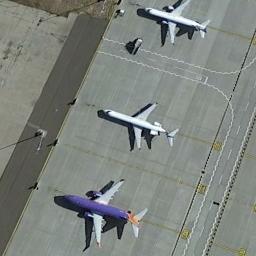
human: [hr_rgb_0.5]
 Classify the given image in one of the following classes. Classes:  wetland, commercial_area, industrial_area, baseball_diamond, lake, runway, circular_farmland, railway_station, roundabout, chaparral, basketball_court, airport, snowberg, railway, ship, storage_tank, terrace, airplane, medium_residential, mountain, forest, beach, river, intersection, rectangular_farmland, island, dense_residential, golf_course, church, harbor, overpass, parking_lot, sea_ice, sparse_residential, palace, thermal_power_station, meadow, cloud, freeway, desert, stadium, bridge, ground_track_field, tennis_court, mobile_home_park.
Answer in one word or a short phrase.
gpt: airplane